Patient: sex M, age 78
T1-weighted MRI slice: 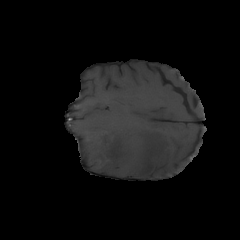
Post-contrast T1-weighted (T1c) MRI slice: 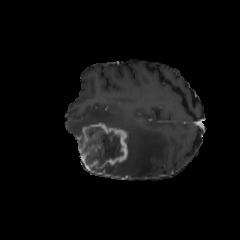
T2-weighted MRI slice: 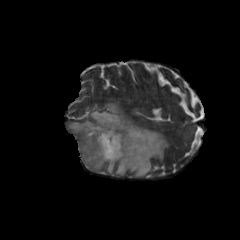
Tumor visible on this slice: yes
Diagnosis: Glioblastoma, IDH-wildtype
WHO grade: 4